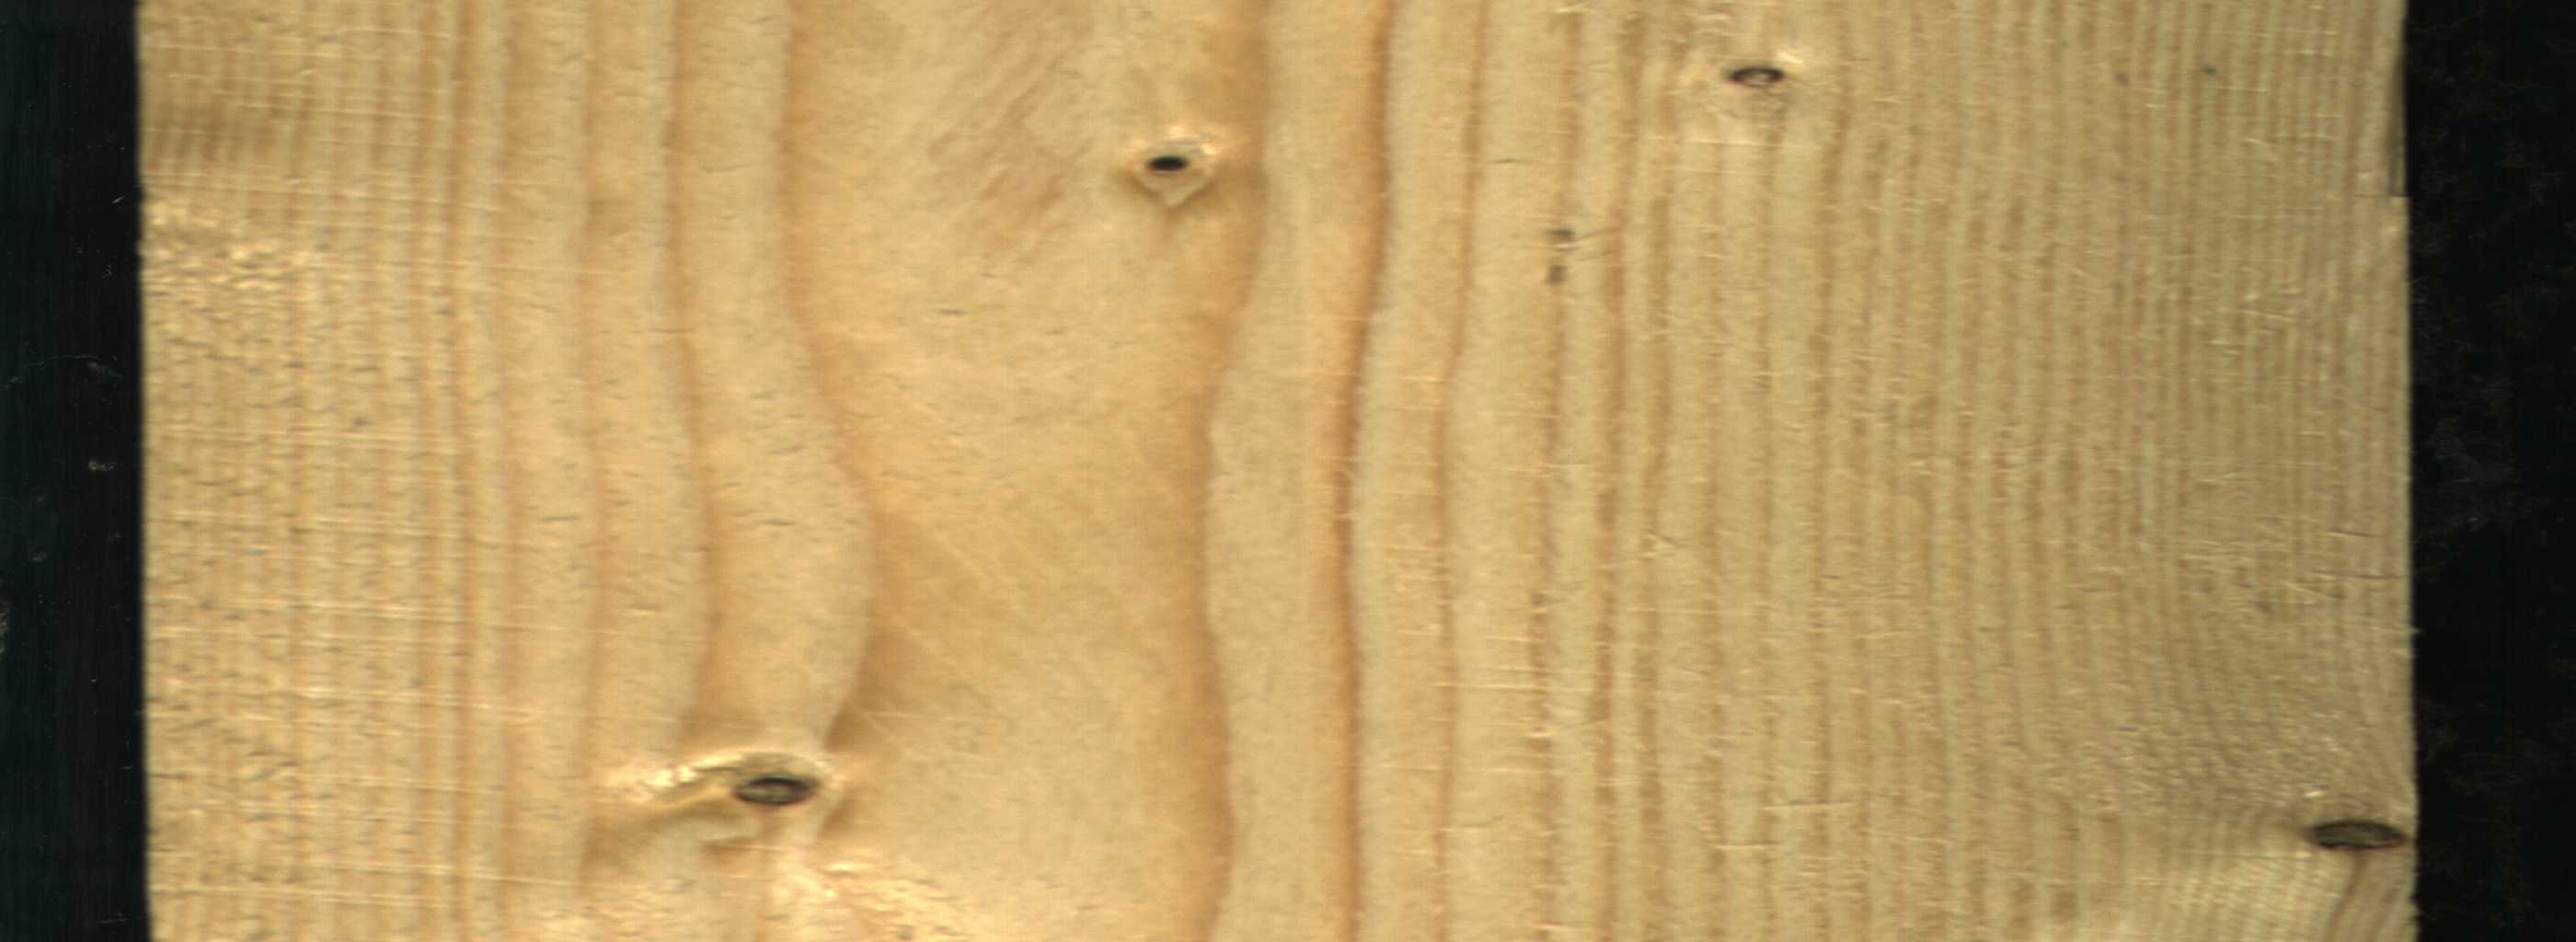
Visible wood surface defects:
Dead_Knot
Dead_Knot
Live_Knot
Live_Knot